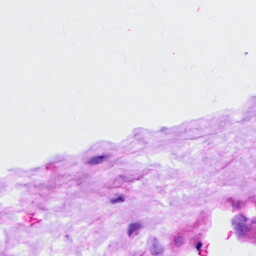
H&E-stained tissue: Ovarian